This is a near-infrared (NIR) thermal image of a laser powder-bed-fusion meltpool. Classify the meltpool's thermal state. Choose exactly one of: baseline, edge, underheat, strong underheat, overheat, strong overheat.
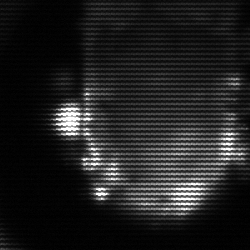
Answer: baseline